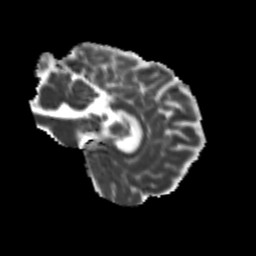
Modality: MD
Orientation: sagittal
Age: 24
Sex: male
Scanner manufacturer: siemens
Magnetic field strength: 3 T
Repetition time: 3.5 s
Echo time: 0.104 s